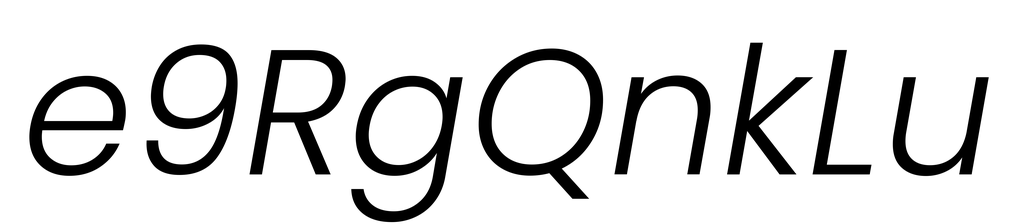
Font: Poppins-LightItalic